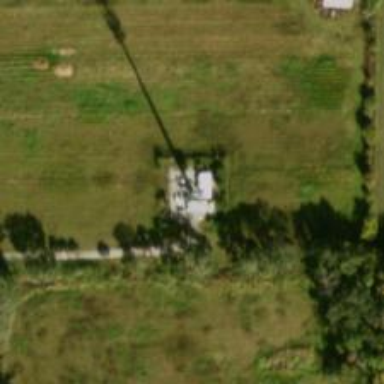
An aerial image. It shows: Man-made mast used for communication purposes.